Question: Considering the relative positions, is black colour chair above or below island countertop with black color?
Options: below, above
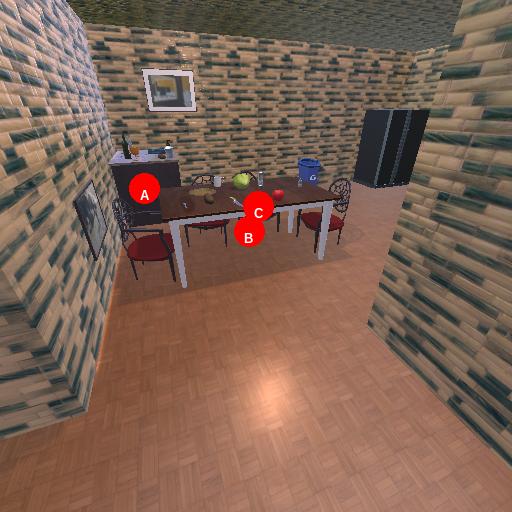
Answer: below